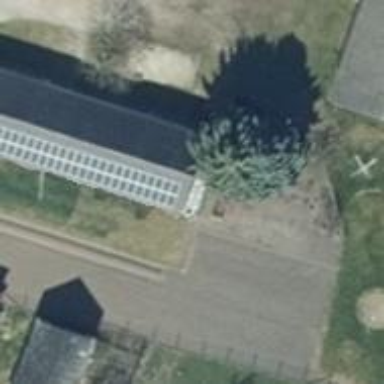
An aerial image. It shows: Evergreen tree with needle-leaved leaves.